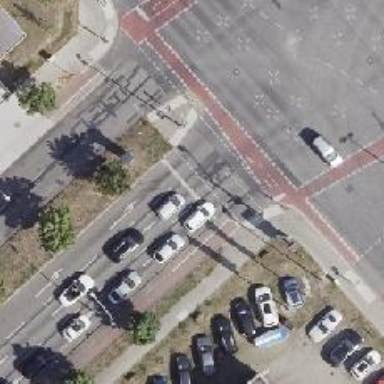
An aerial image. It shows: Road with traffic signals.